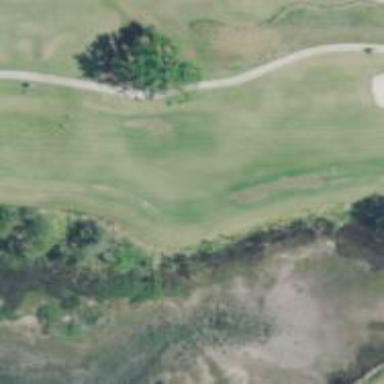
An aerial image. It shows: View of golf hole.